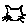
Label: cat